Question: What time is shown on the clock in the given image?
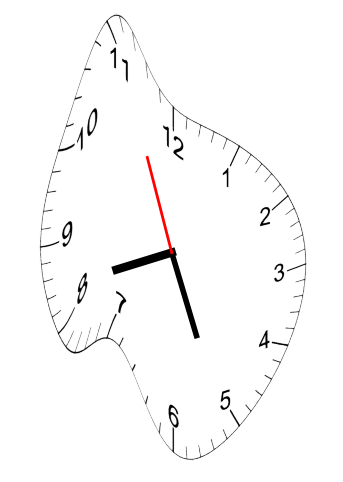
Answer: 08:25:56